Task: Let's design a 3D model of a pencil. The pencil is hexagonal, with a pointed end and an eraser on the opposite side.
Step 21:
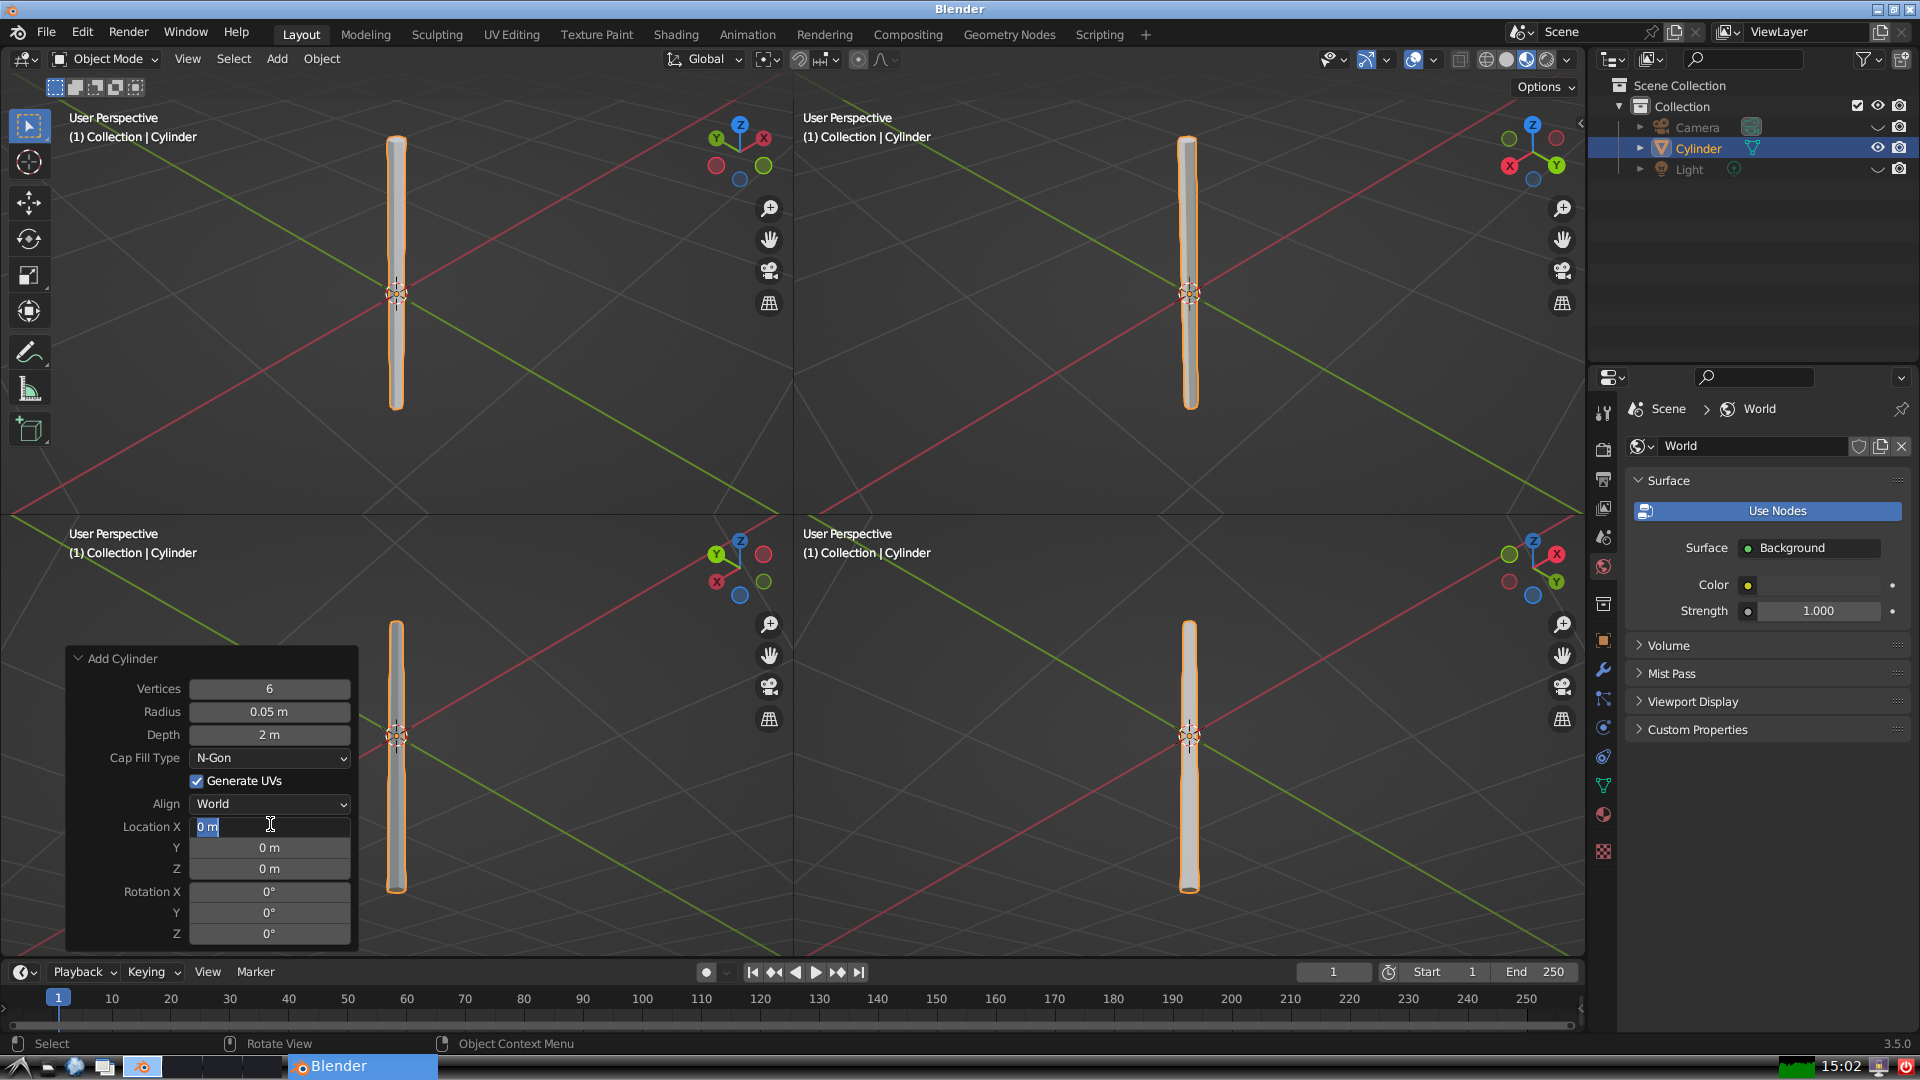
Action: input_text: 0.0